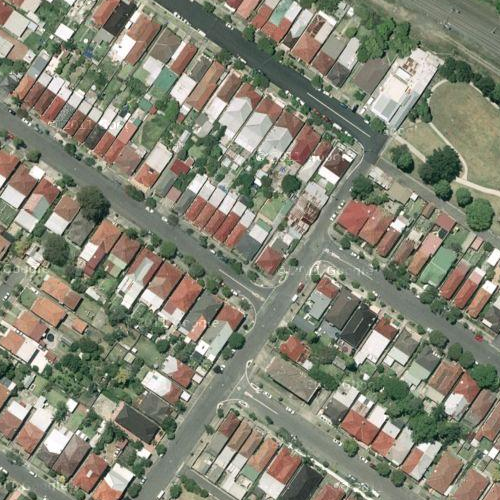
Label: sydney